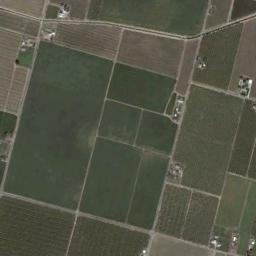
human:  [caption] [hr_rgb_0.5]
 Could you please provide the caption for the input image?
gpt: Some rectangular farmlands of different sizes are arranged in neat rows and some houses are surrounded by these farmlands .

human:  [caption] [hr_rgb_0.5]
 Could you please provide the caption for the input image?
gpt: Many neatly arranged dark green, light green and tan mixed rectangular farmlands of different sizes .

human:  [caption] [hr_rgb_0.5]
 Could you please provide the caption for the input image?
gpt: There are some light green and bare rectangular farmland .

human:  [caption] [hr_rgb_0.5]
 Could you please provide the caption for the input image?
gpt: There are many rectangular farmlands of different shades .

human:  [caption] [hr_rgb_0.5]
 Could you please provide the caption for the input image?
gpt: There are some green rectangular farmlands and brown ones .